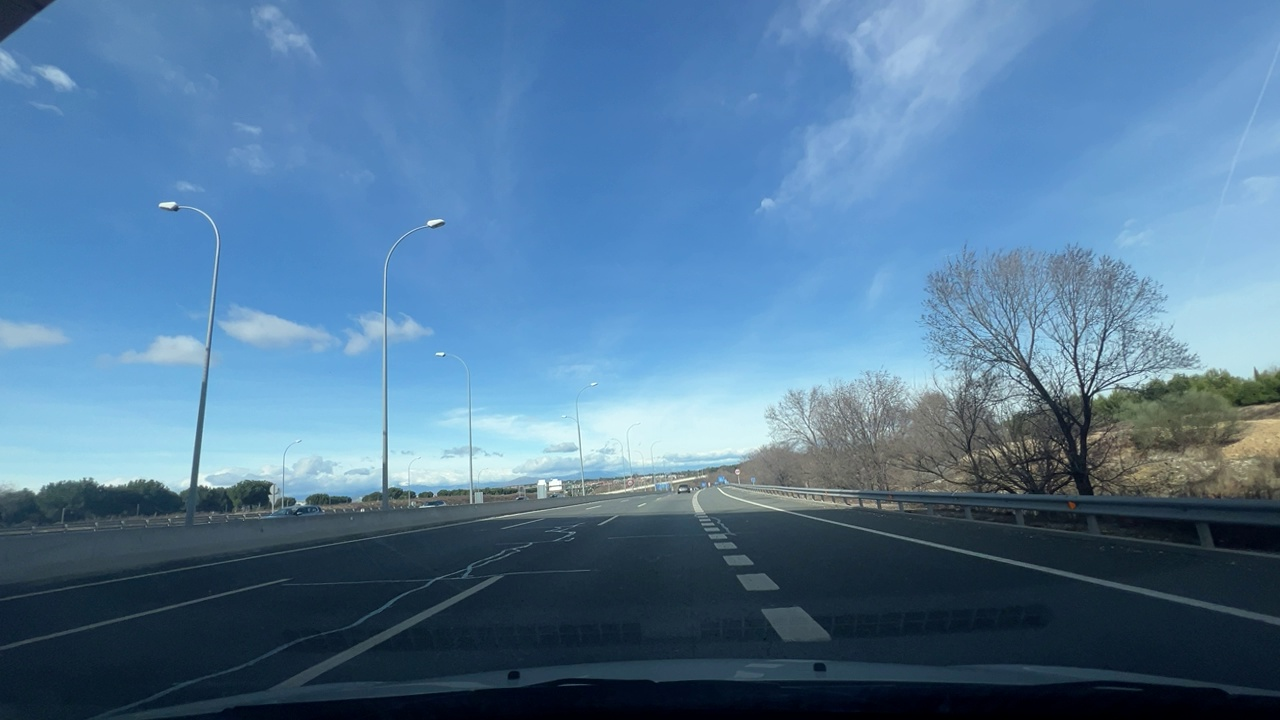
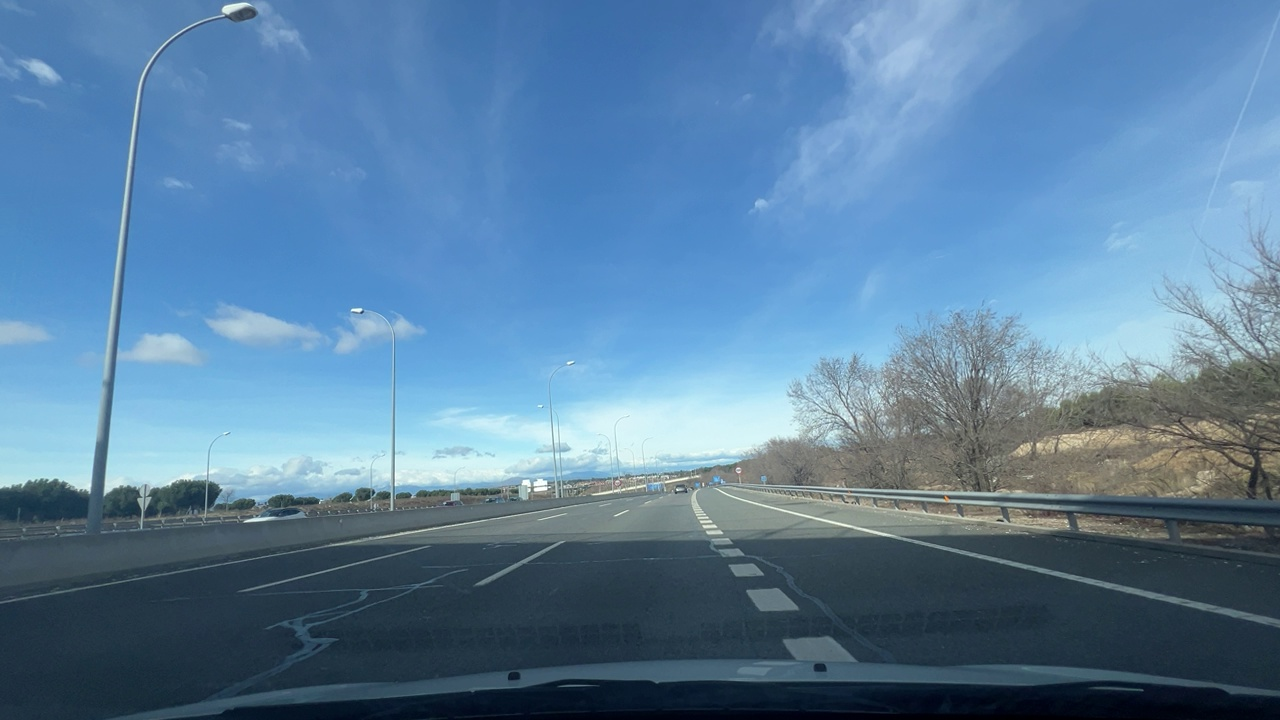
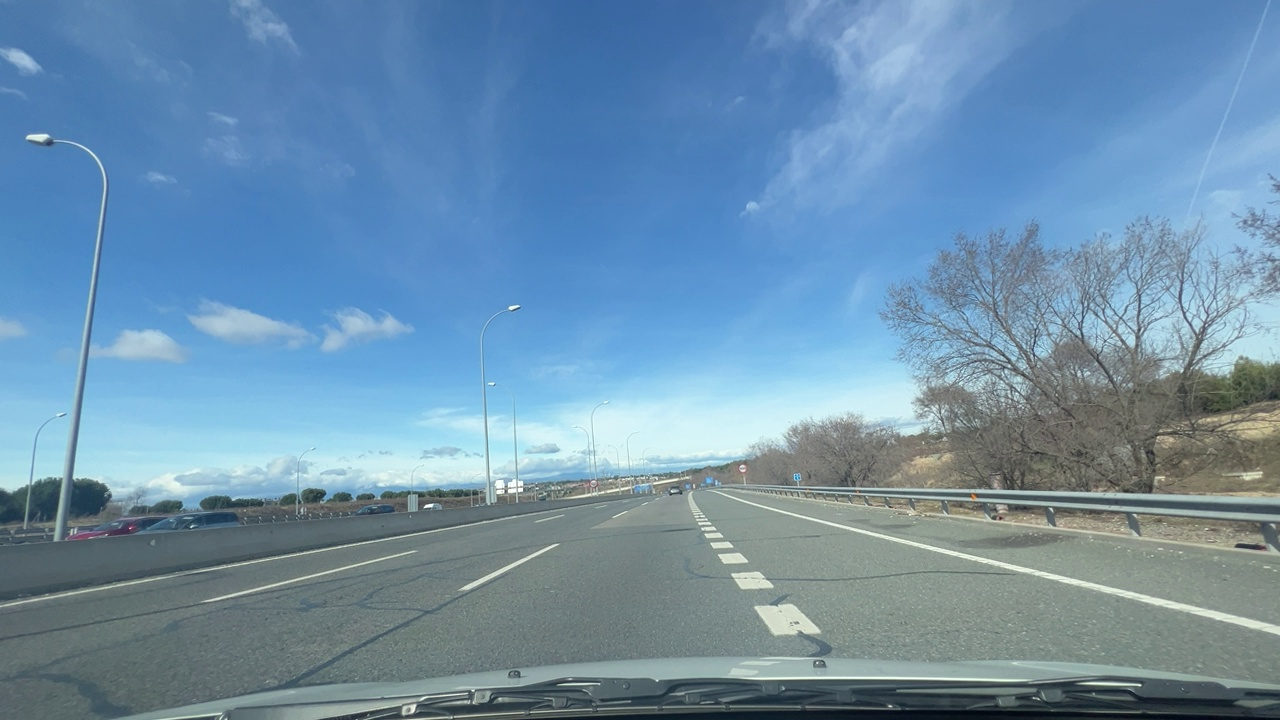
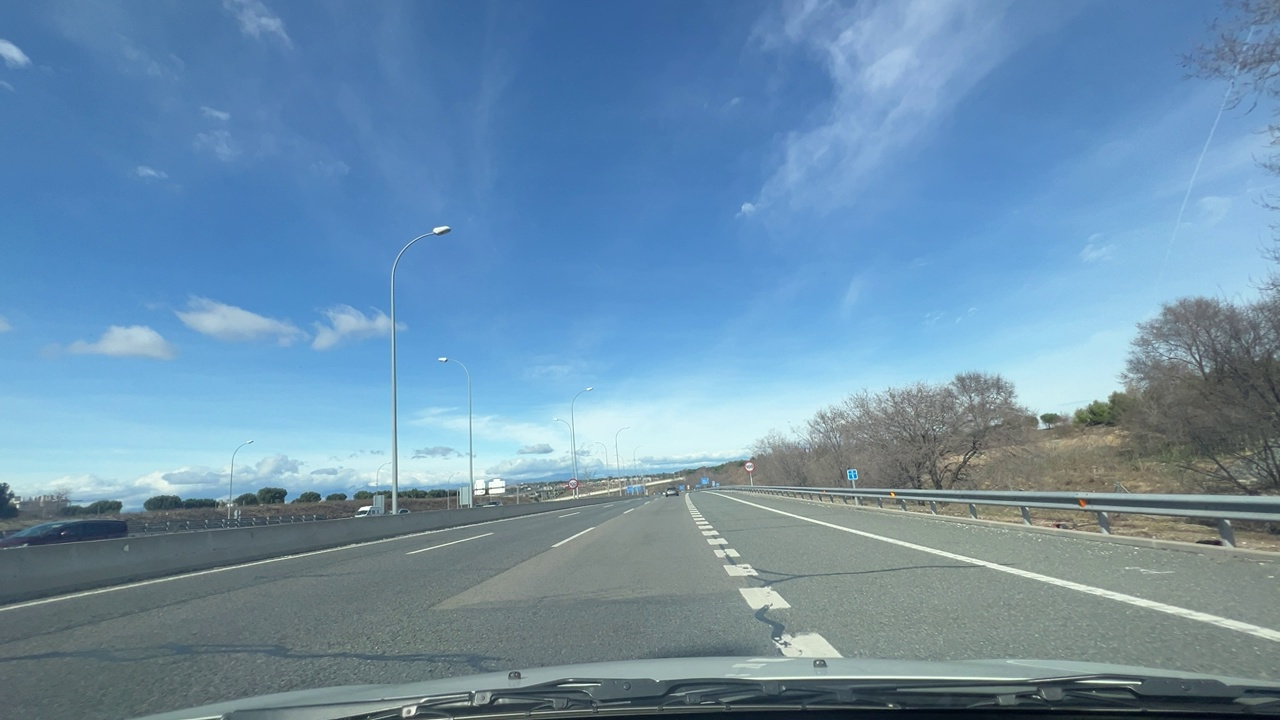
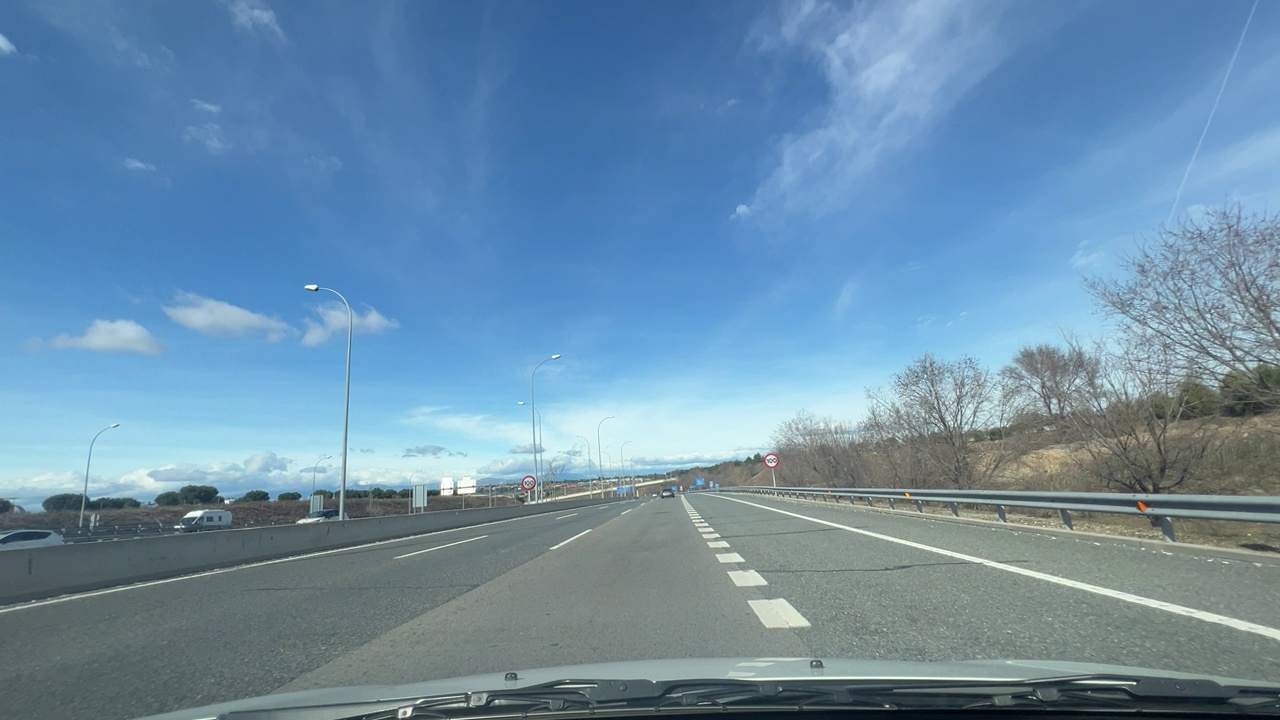
Situation: Speed limit adaptation
Question: Are multiple speed limit signs with different values visible?
Answer: No
Reasoning: Two speed limit signs displaying the same value appear sequentially.

Situation: Speed limit adaptation
Question: Is there a speed limit sign regulating the ego lane?
Answer: Yes
Reasoning: A speed limit sign is positioned on the roadside facing the ego direction of travel.

Situation: Speed limit adaptation
Question: What speed value is displayed on the visible speed limit sign?
Answer: 100
Reasoning: The visible speed limit sign displays 100 km/h.

Situation: Speed limit adaptation
Question: Is the ego vehicle traveling on a highway?
Answer: Yes
Reasoning: Multiple wide lanes and highway-style signage indicate a highway environment.

Situation: Speed limit adaptation
Question: Is the ego vehicle entering or exiting a highway?
Answer: No
Reasoning: The ego vehicle is inside a multiple lane highway

Situation: Speed limit adaptation
Question: Are speed bumps, crosswalks, or construction-related obstacles present in the ego lane?
Answer: No
Reasoning: There are no speed bumps, crosswalks, or construction-related obstacles present in the ego lane